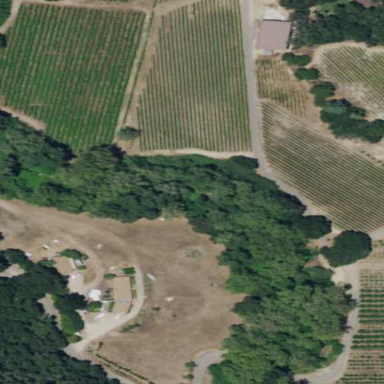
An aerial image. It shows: Vineyard where grapes are grown.